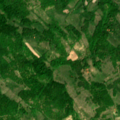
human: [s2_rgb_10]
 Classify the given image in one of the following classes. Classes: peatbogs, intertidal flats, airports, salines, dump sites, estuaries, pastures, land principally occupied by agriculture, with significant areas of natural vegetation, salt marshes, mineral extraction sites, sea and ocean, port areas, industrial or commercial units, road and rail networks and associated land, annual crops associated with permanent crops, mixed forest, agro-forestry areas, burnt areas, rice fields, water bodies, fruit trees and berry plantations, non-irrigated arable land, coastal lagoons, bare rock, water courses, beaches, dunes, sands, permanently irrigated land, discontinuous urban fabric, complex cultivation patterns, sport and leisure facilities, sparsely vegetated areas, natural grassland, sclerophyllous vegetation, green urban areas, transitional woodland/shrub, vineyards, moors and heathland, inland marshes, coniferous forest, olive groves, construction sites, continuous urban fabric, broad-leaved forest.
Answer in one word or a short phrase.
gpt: complex cultivation patterns, land principally occupied by agriculture, with significant areas of natural vegetation, broad-leaved forest